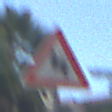
Verkehrszeichen: DoppelkurveZunaechstLinks
Umgebung: Outdoor, Suburban
Tageszeit: MorningAfternoon
Wetter: PartlyCloudy
Licht: Natural
Jahreszeit: NotSpecified
Kontrast: LowContrast